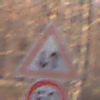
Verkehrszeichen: Gegenverkehr
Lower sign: Geschwindigkeit50
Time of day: SunriseSunset
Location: Outdoor (Nature)
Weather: Clear
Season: Autumn
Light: Natural